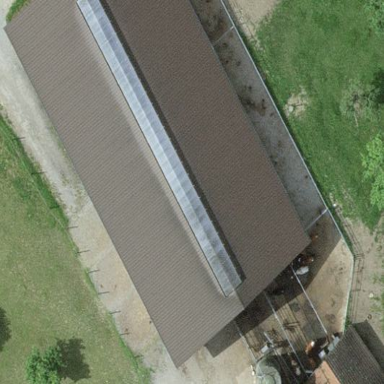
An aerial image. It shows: Barn.